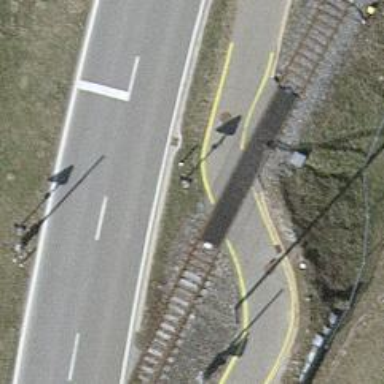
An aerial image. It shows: Crossing for the railway.